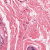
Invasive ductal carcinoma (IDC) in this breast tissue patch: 0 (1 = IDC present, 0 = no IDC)